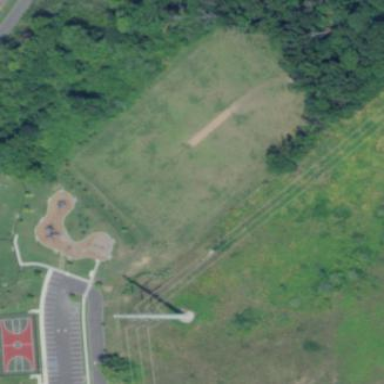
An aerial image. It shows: Cricket pitch used for leisure land.